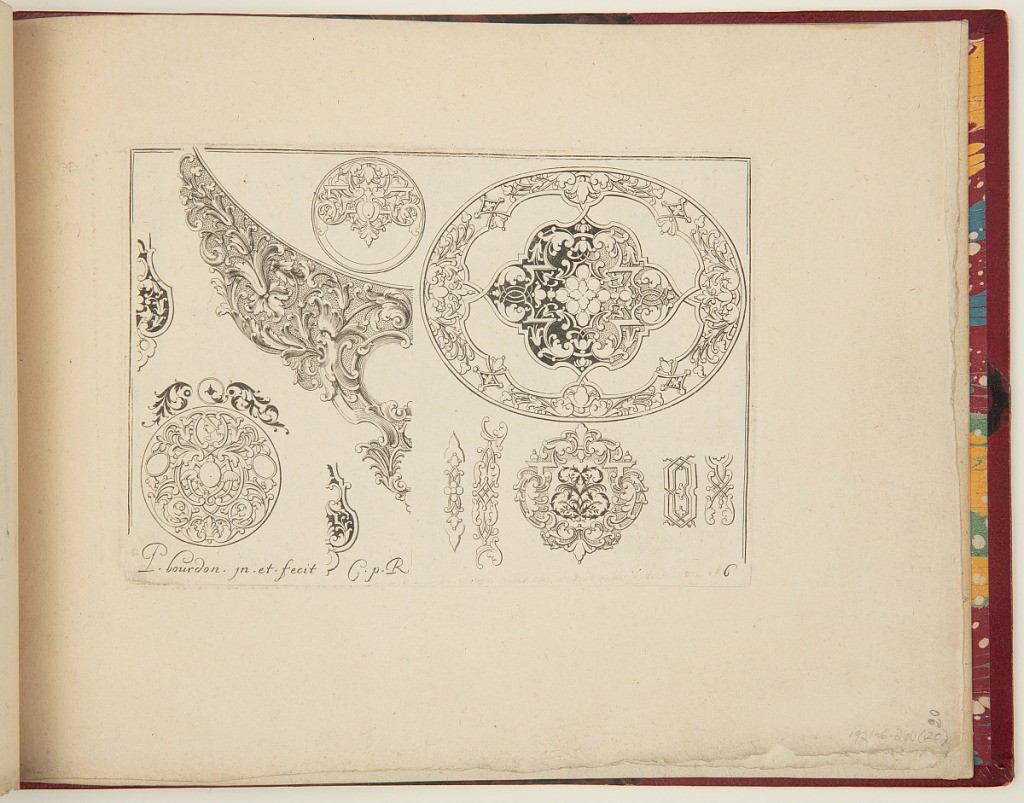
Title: Designs for Ornament and Roundels
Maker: Pierre Bourdon, French, ca. 1656 – 1708 after
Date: after 1703
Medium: Etching and engraving on paper
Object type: Print
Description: An ornament print featuring roundels and an oval decorated with grotesque motifs (intertwining scrolling leaves, foliage, human and animal forms), with mascarons (masks), rosettes, fleurons, cartouches, and strapwork. The plate is signed and numbered.